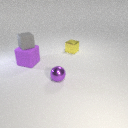
small yellow metal cube behind small purple metal sphere